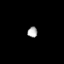
Tissue: prostate
Cell type: T cells
Senescence score: 0.3556
Nuclear area (px): 106
Mean DAPI intensity: 166.434